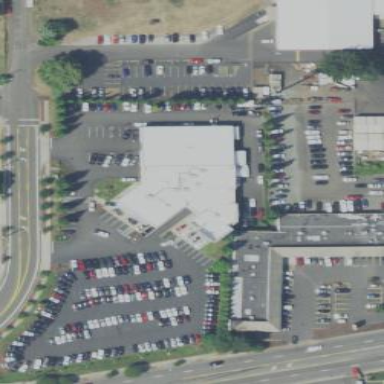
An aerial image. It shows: Building housing car shop.